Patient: sex M, age 48
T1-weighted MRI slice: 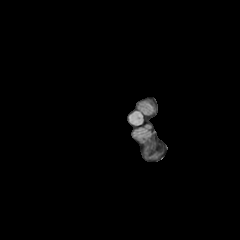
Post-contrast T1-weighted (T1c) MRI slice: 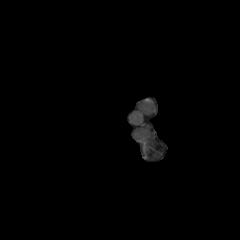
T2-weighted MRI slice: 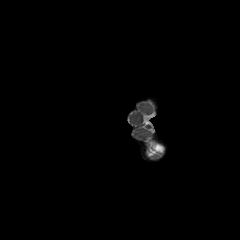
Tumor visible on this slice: no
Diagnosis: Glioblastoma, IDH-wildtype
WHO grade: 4